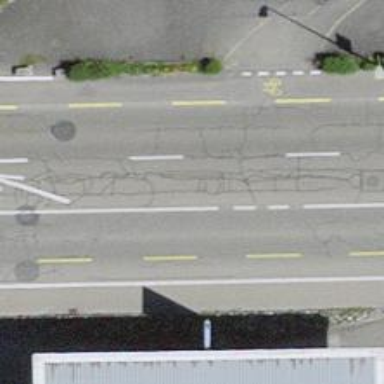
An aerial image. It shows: Primary highway with asphalt surface and designated lane for cyclists.